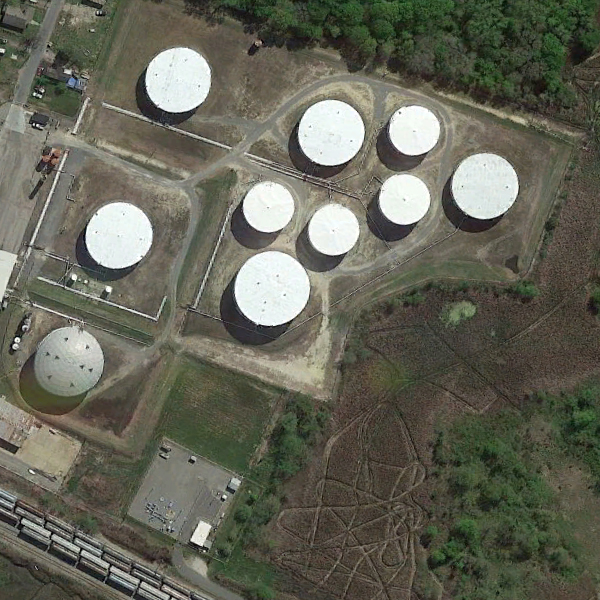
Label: StorageTanks